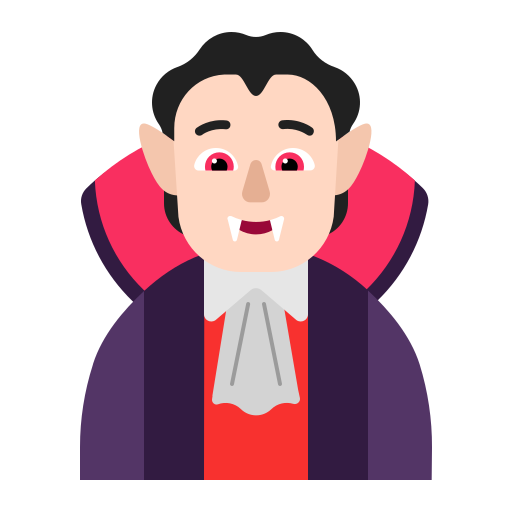
person vampire flat light